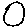
Label: circle